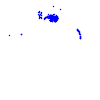
Particle: pion